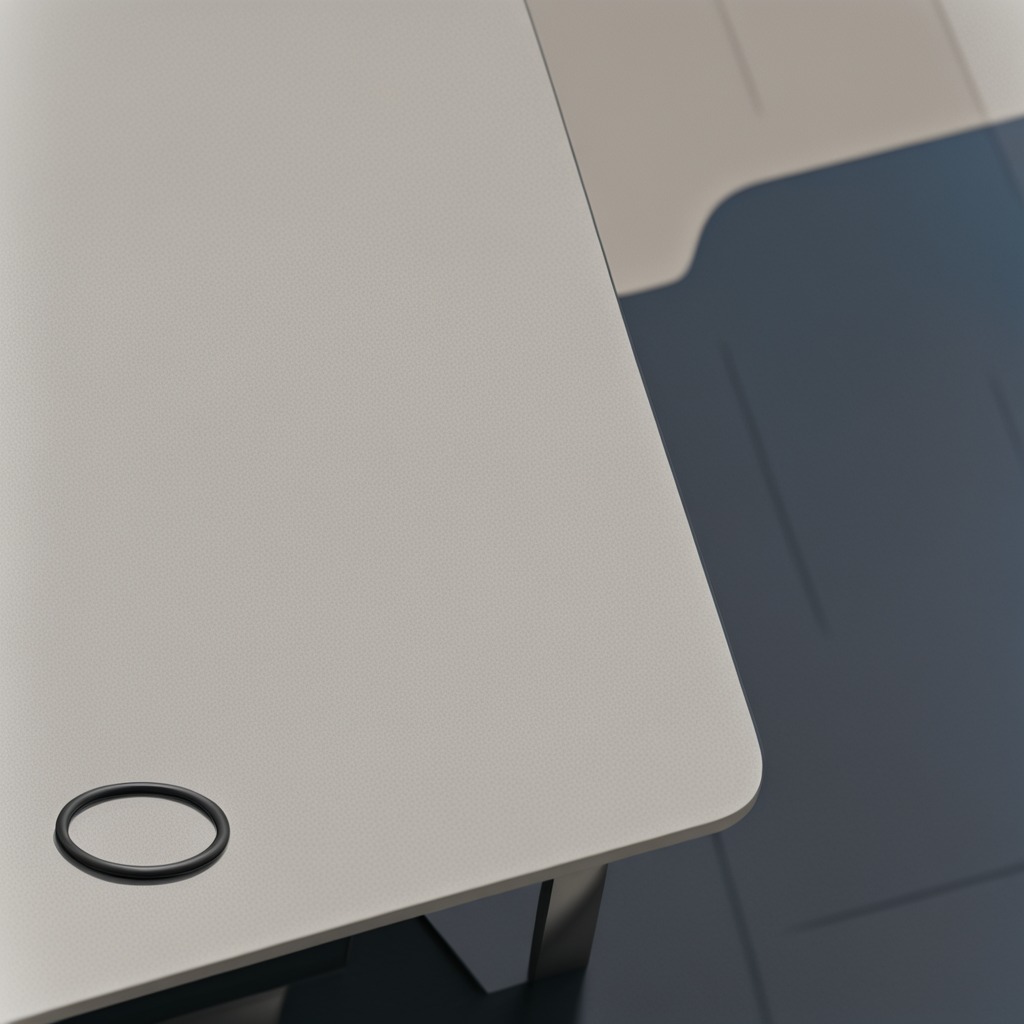
A rubber O-ring lies on the clean utility table in a temporary outdoor tool station.